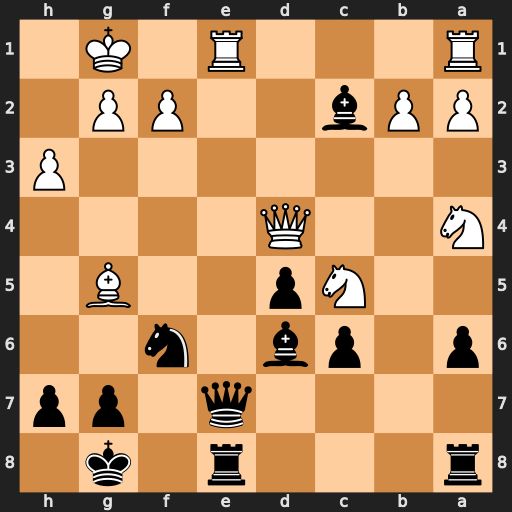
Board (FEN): r3r1k1/4q1pp/p1pb1n2/2Np2B1/N2Q4/7P/PPb2PP1/R3R1K1
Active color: b
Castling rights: -
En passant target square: -
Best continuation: Qxe1+ Rxe1 Rxe1#